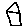
Label: house